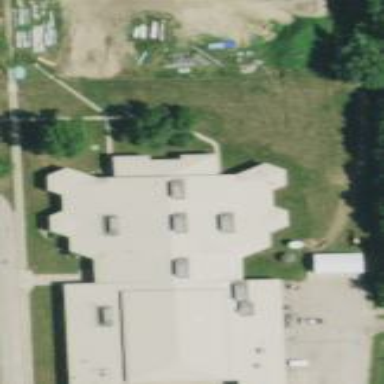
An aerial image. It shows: School building.